На вал якоря динамо-машины намотали веревку, к которой прикрепили груз. Опускаясь, груз вращал якорь. Когда якорь раскрутился, к клеммам машины присоединили сопротивление нагрузки.
Изобразите на графике зависимость скорости вращения якоря от времени с момента начала движения груза.
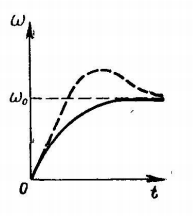
Темы:
T, Механика, Всероссийские, Вращение, Электродвигатель